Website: bh-photo
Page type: address-validator
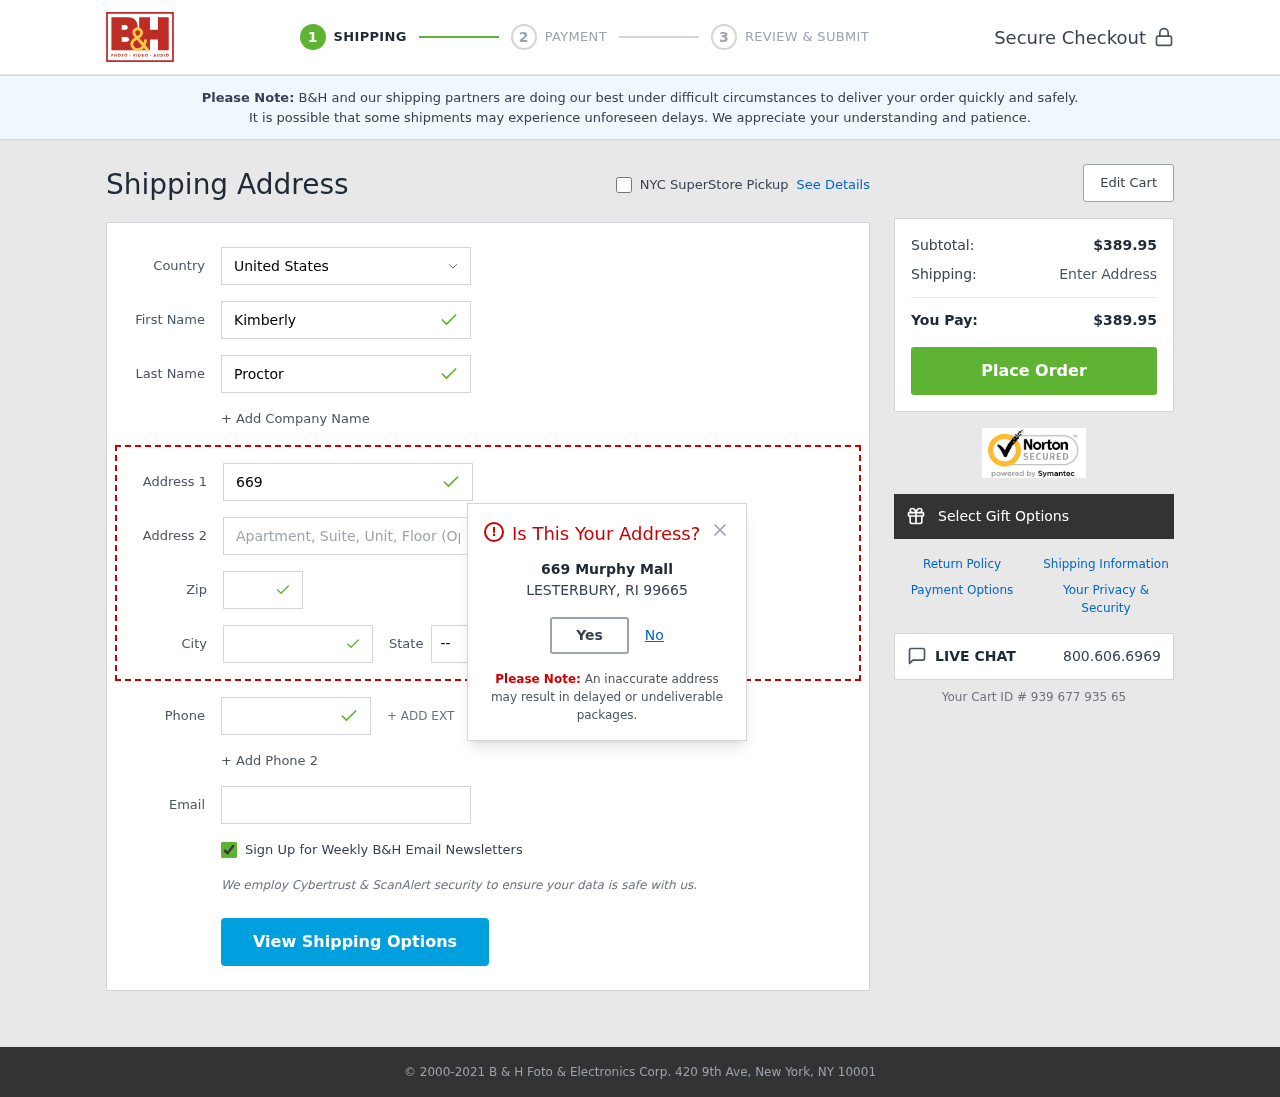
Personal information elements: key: PII_CITY
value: Lesterbury
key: PII_COUNTRY
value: United States
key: PII_EMAIL
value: kimberly.proctor@yahoo.com
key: PII_FIRSTNAME
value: Kimberly
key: PII_LASTNAME
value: Proctor
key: PII_PHONE
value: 9296865540
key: PII_POSTCODE
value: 99665
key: PII_STATE_ABBR
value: RI
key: PII_STREET
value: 669 Murphy Mall
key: PII_CITY_MODAL
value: LESTERBURY
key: PII_POSTCODE_FULL
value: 99665
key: PII_POSTCODE_NUMERIC
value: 99665
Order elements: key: ORDER_SUBTOTAL
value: $389.95
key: ORDER_TOTAL
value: $389.95
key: ORDER_ID
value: Your Cart ID # 939 677 935 65